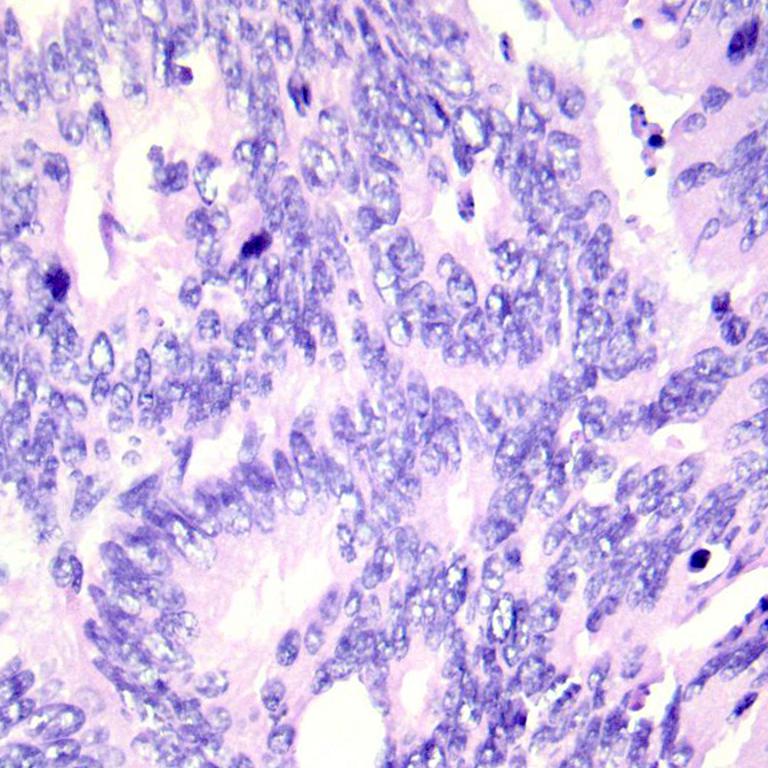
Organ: colon
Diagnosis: adenocarcinomas